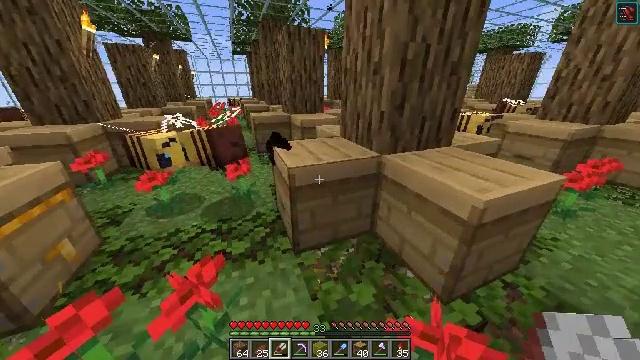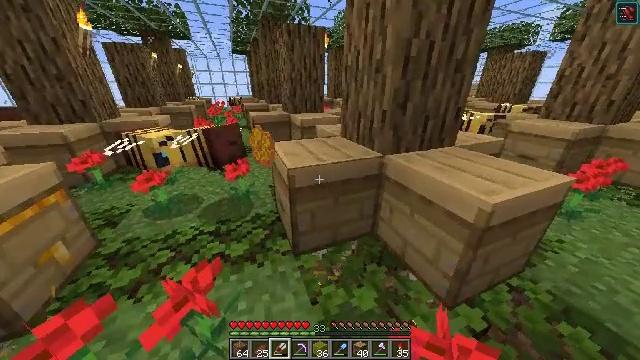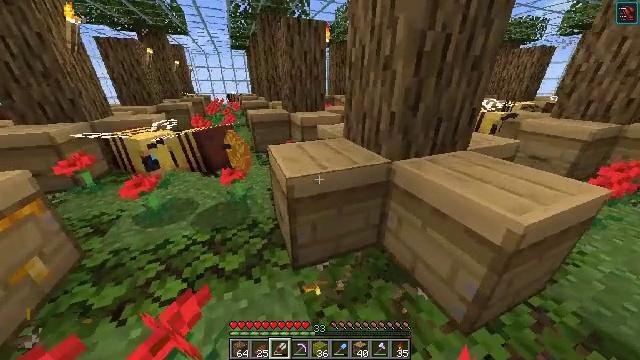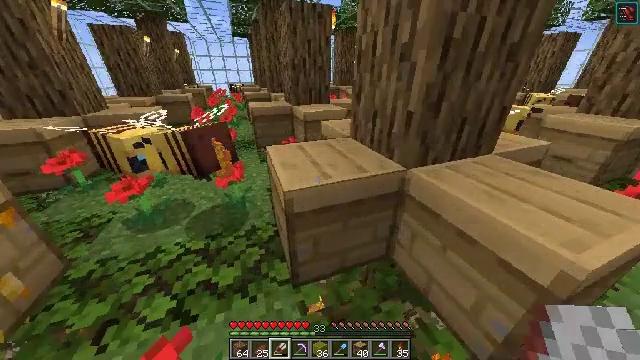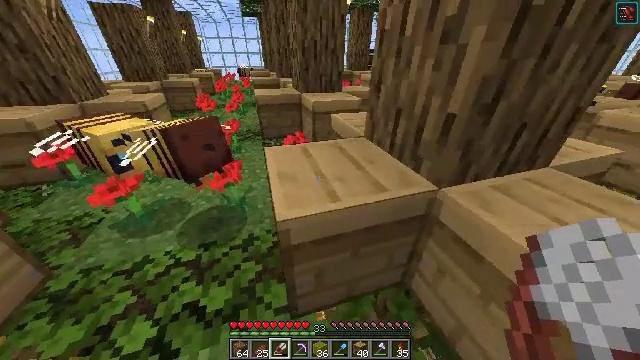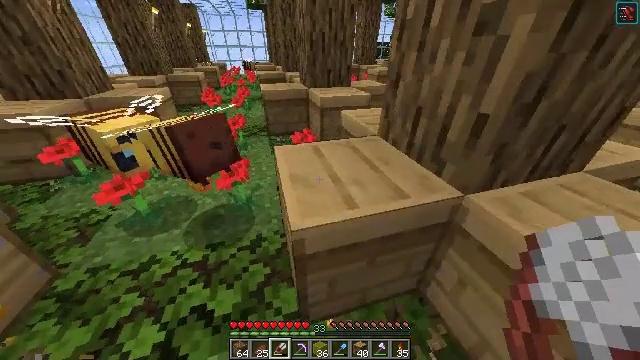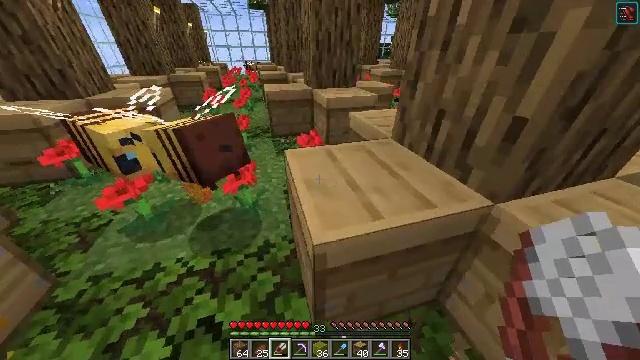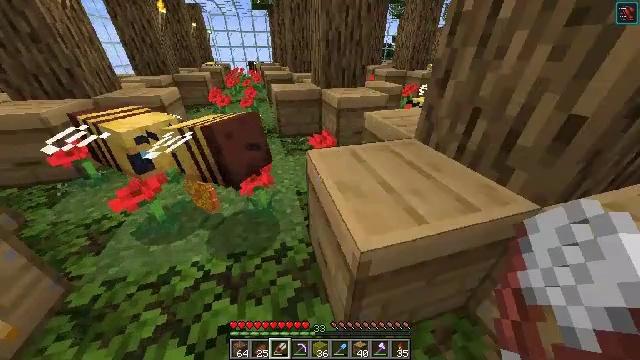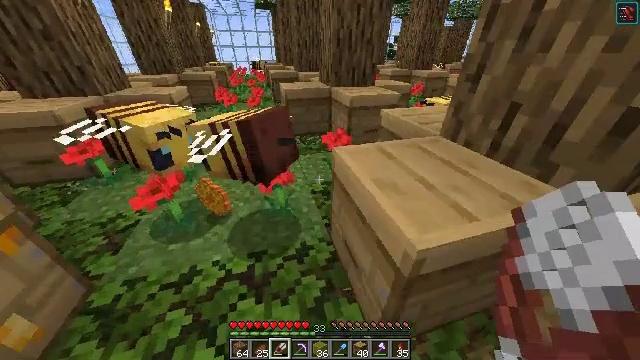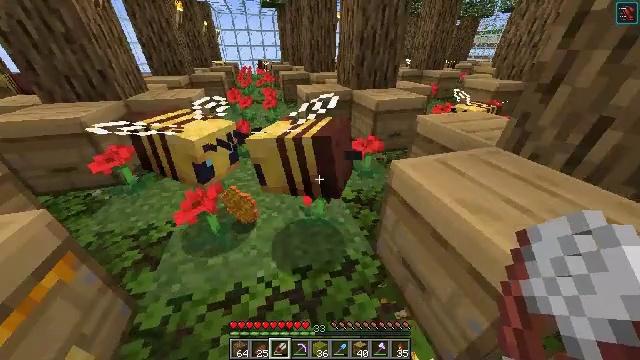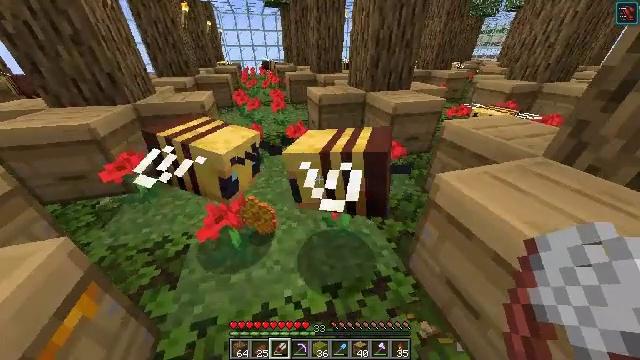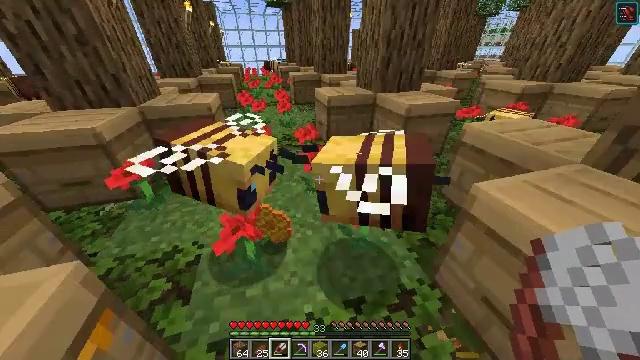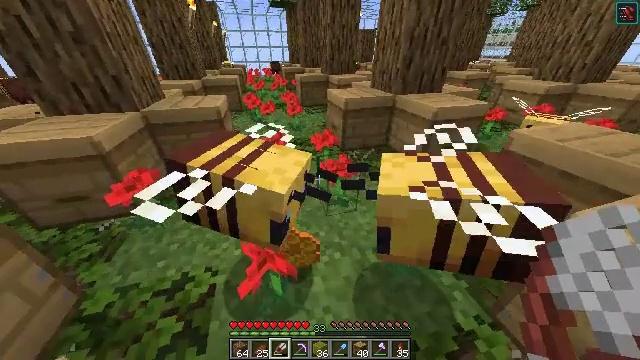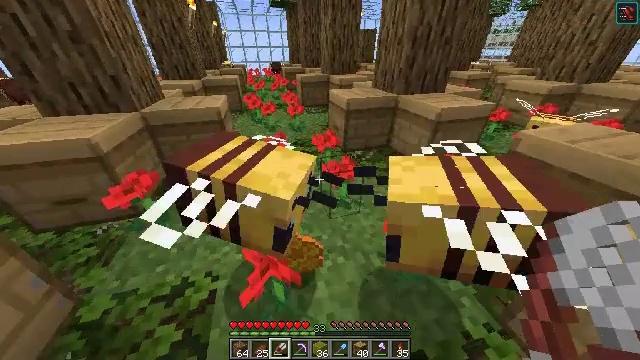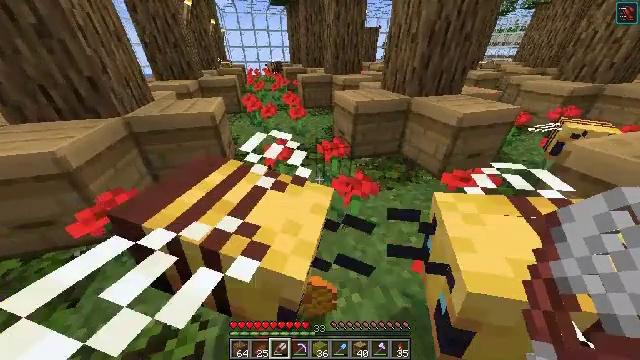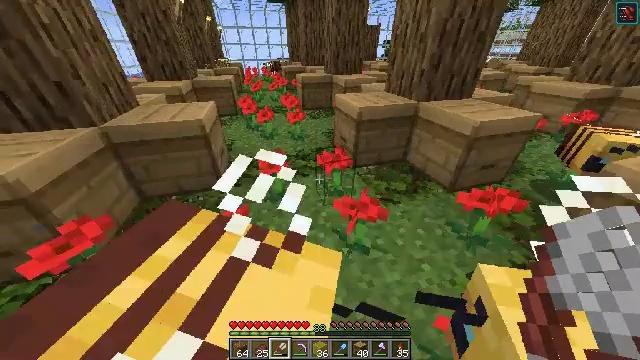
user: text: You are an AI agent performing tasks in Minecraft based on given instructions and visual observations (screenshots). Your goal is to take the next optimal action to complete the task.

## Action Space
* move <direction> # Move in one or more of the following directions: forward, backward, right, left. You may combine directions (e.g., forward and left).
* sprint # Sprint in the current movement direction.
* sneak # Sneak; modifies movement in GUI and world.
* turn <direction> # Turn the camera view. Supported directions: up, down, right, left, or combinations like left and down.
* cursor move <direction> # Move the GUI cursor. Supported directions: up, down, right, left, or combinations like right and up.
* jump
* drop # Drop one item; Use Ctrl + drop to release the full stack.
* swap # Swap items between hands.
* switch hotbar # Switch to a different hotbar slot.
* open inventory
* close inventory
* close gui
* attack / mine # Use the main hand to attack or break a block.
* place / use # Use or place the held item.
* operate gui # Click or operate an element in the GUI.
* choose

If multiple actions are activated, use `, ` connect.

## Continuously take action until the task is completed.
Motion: motion action
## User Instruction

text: Interact with the crafting table to make a honeycomb block from honeycombs.
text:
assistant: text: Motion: move forward, attack / mine
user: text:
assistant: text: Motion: move forward, attack / mine
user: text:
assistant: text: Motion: move forward, turn left and down, attack / mine
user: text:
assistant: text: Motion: move forward, turn left and down, attack / mine
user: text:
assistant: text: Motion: move left, turn left and down, attack / mine
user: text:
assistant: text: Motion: move left, attack / mine
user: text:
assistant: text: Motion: move left, attack / mine
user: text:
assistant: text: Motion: move left, attack / mine
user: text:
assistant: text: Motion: move forward and move left, attack / mine
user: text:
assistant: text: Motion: move forward and move left, attack / mine
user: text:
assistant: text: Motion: move forward and move left, attack / mine
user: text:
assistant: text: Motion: move forward, attack / mine
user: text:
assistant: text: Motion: move forward, attack / mine
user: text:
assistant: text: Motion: move forward, attack / mine
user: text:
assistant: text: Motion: move forward, attack / mine
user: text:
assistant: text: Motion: move forward, attack / mine
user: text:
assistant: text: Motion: attack / mine
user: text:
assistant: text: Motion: attack / mine
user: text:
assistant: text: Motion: move forward, attack / mine
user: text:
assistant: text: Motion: move forward, attack / mine
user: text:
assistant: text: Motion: move forward, attack / mine
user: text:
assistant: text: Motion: move forward and move left, turn right, attack / mine
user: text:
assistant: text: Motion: move forward and move left, turn right, attack / mine
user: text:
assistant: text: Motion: move forward and move left, turn right, attack / mine
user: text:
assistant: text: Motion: move forward and move left, attack / mine
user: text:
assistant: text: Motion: move forward, attack / mine
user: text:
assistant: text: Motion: move forward, attack / mine
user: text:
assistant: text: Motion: move forward, attack / mine
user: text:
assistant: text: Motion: move forward and move left, attack / mine
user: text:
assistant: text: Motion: move forward and move left, attack / mine